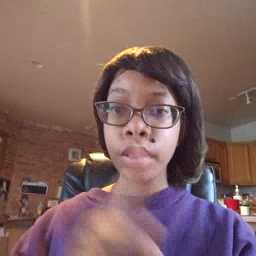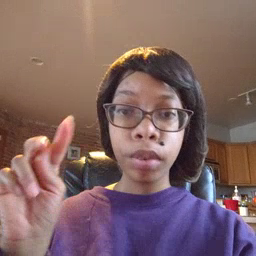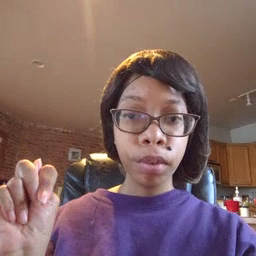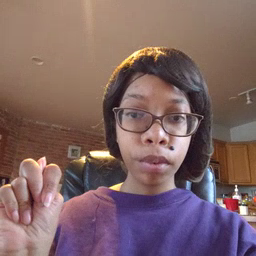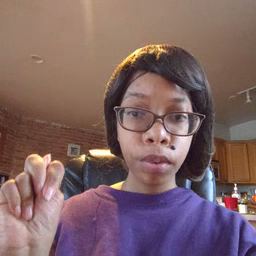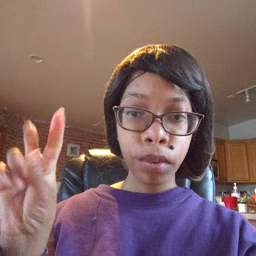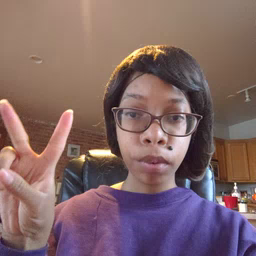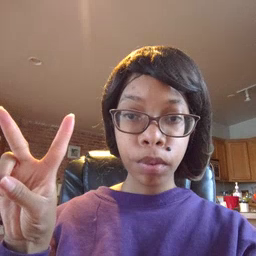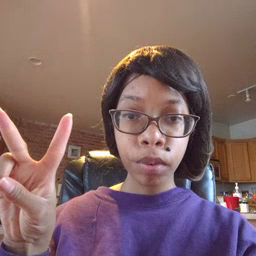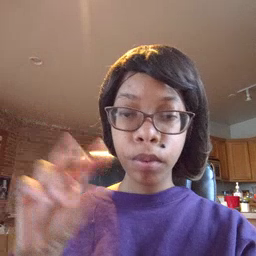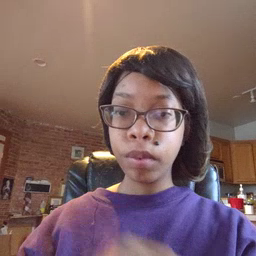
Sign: TV